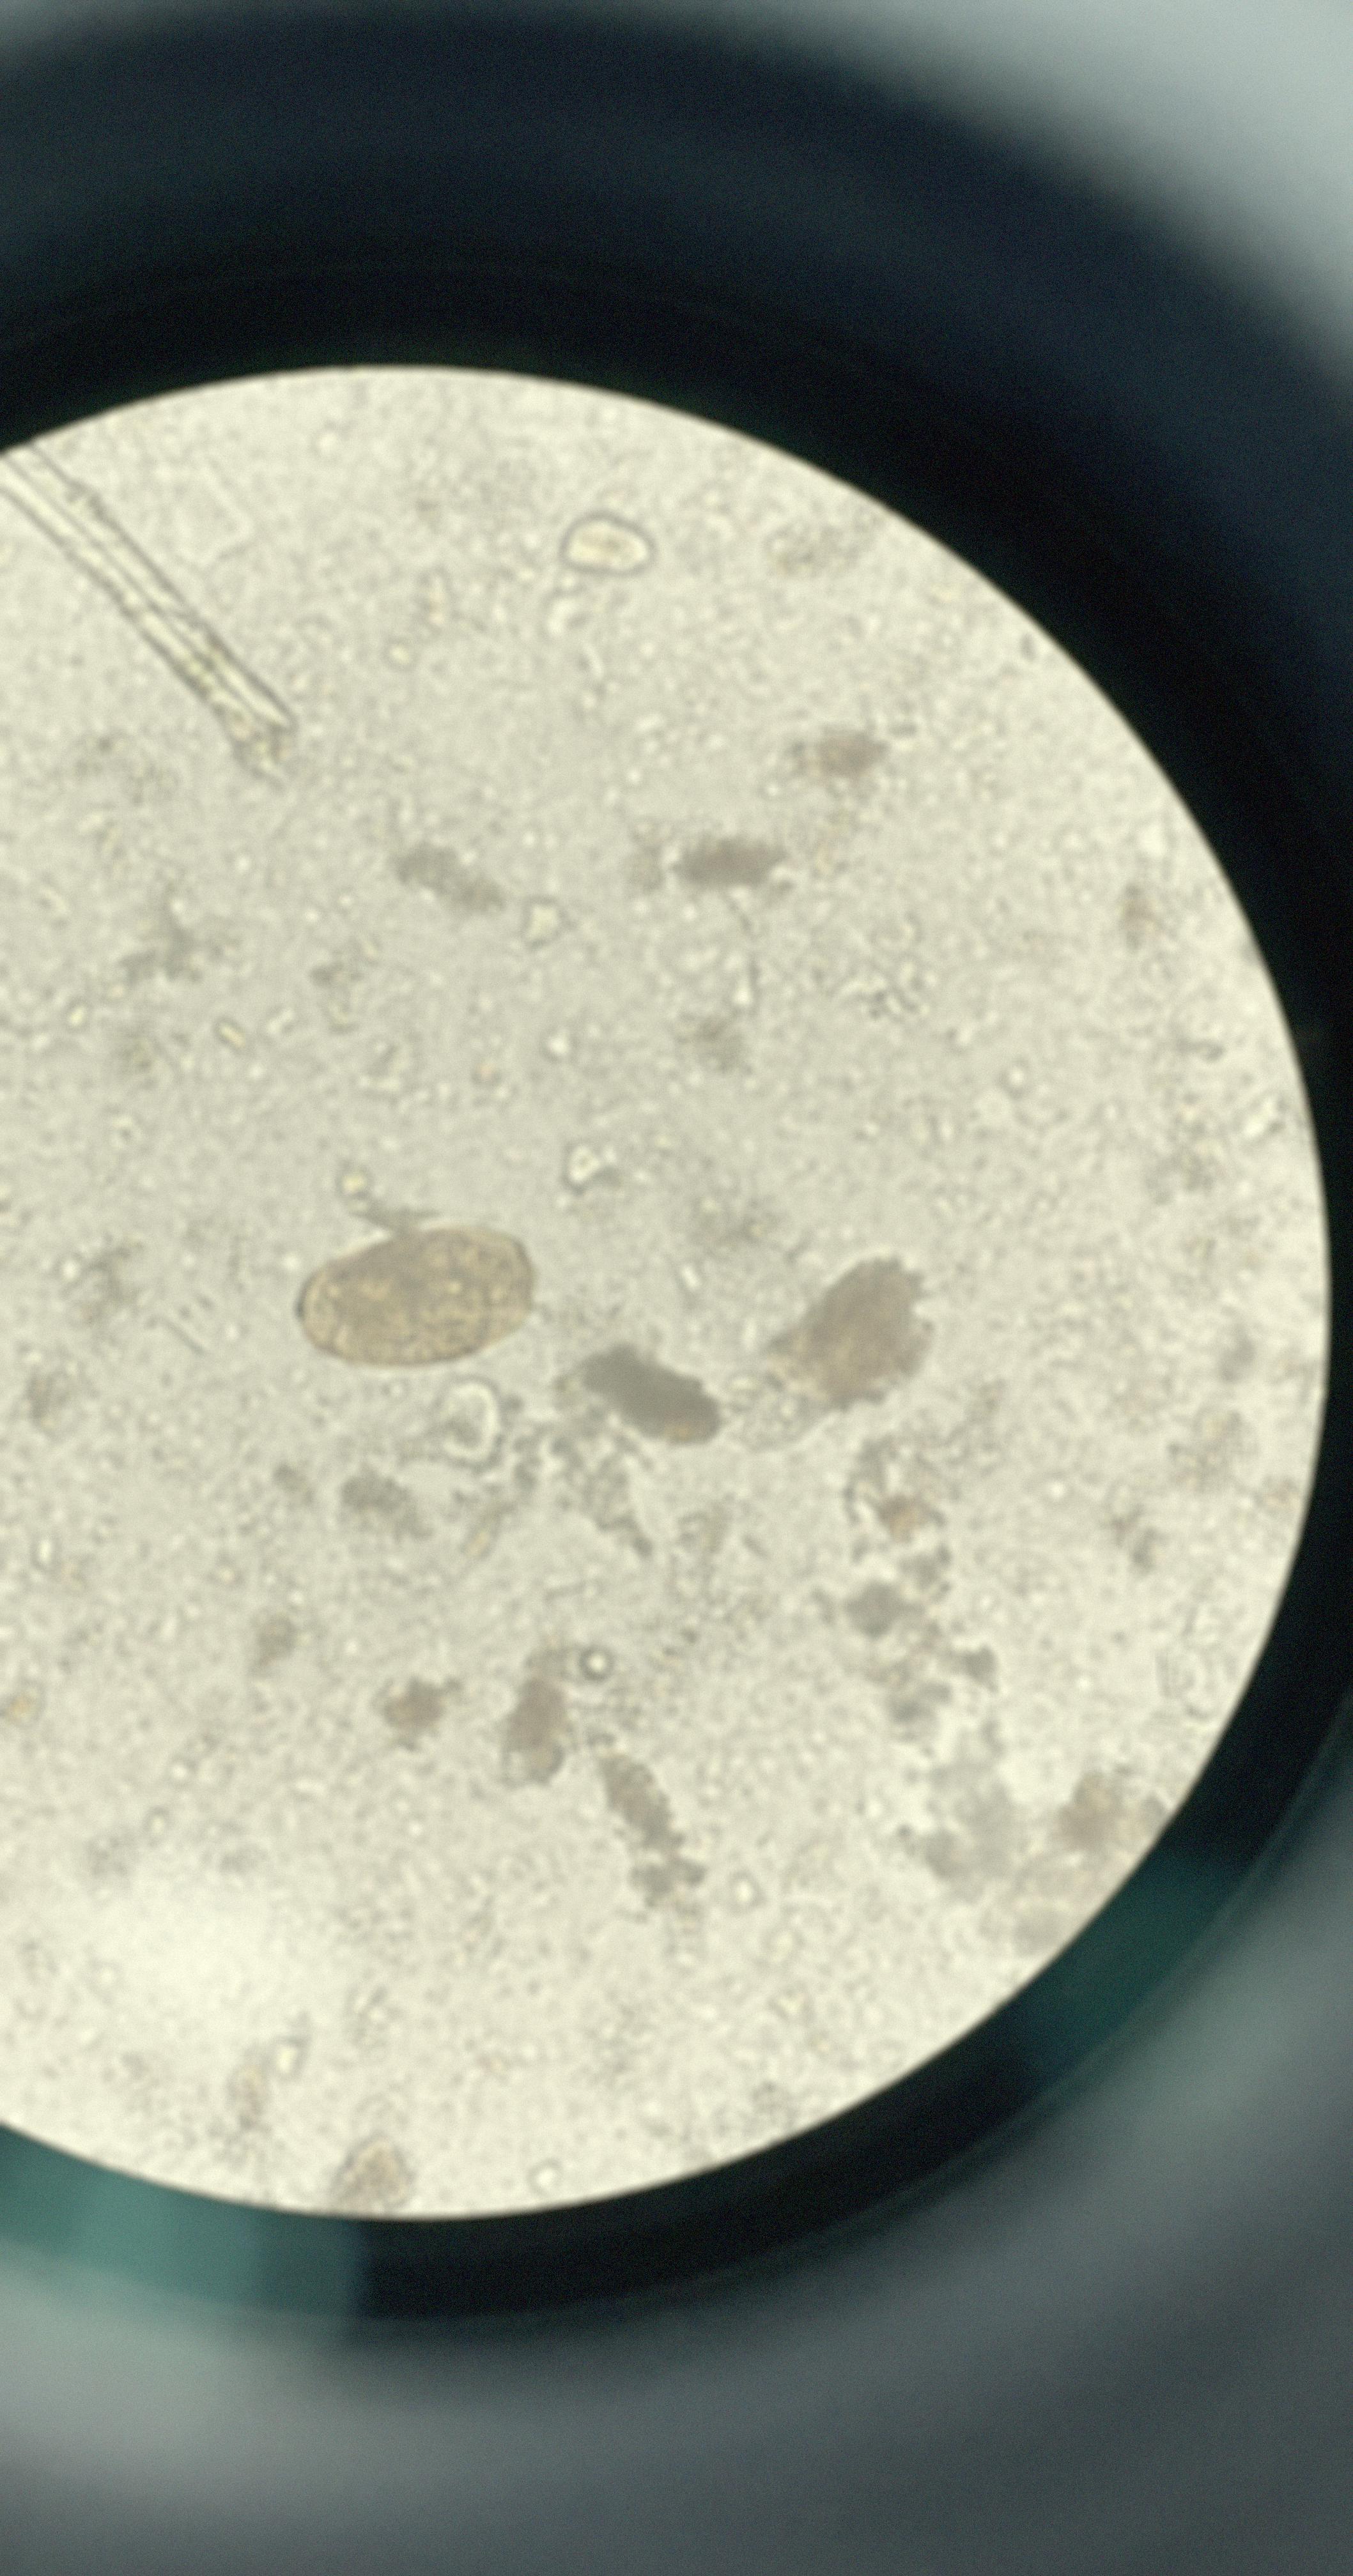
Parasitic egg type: Paragonimus spp